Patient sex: F
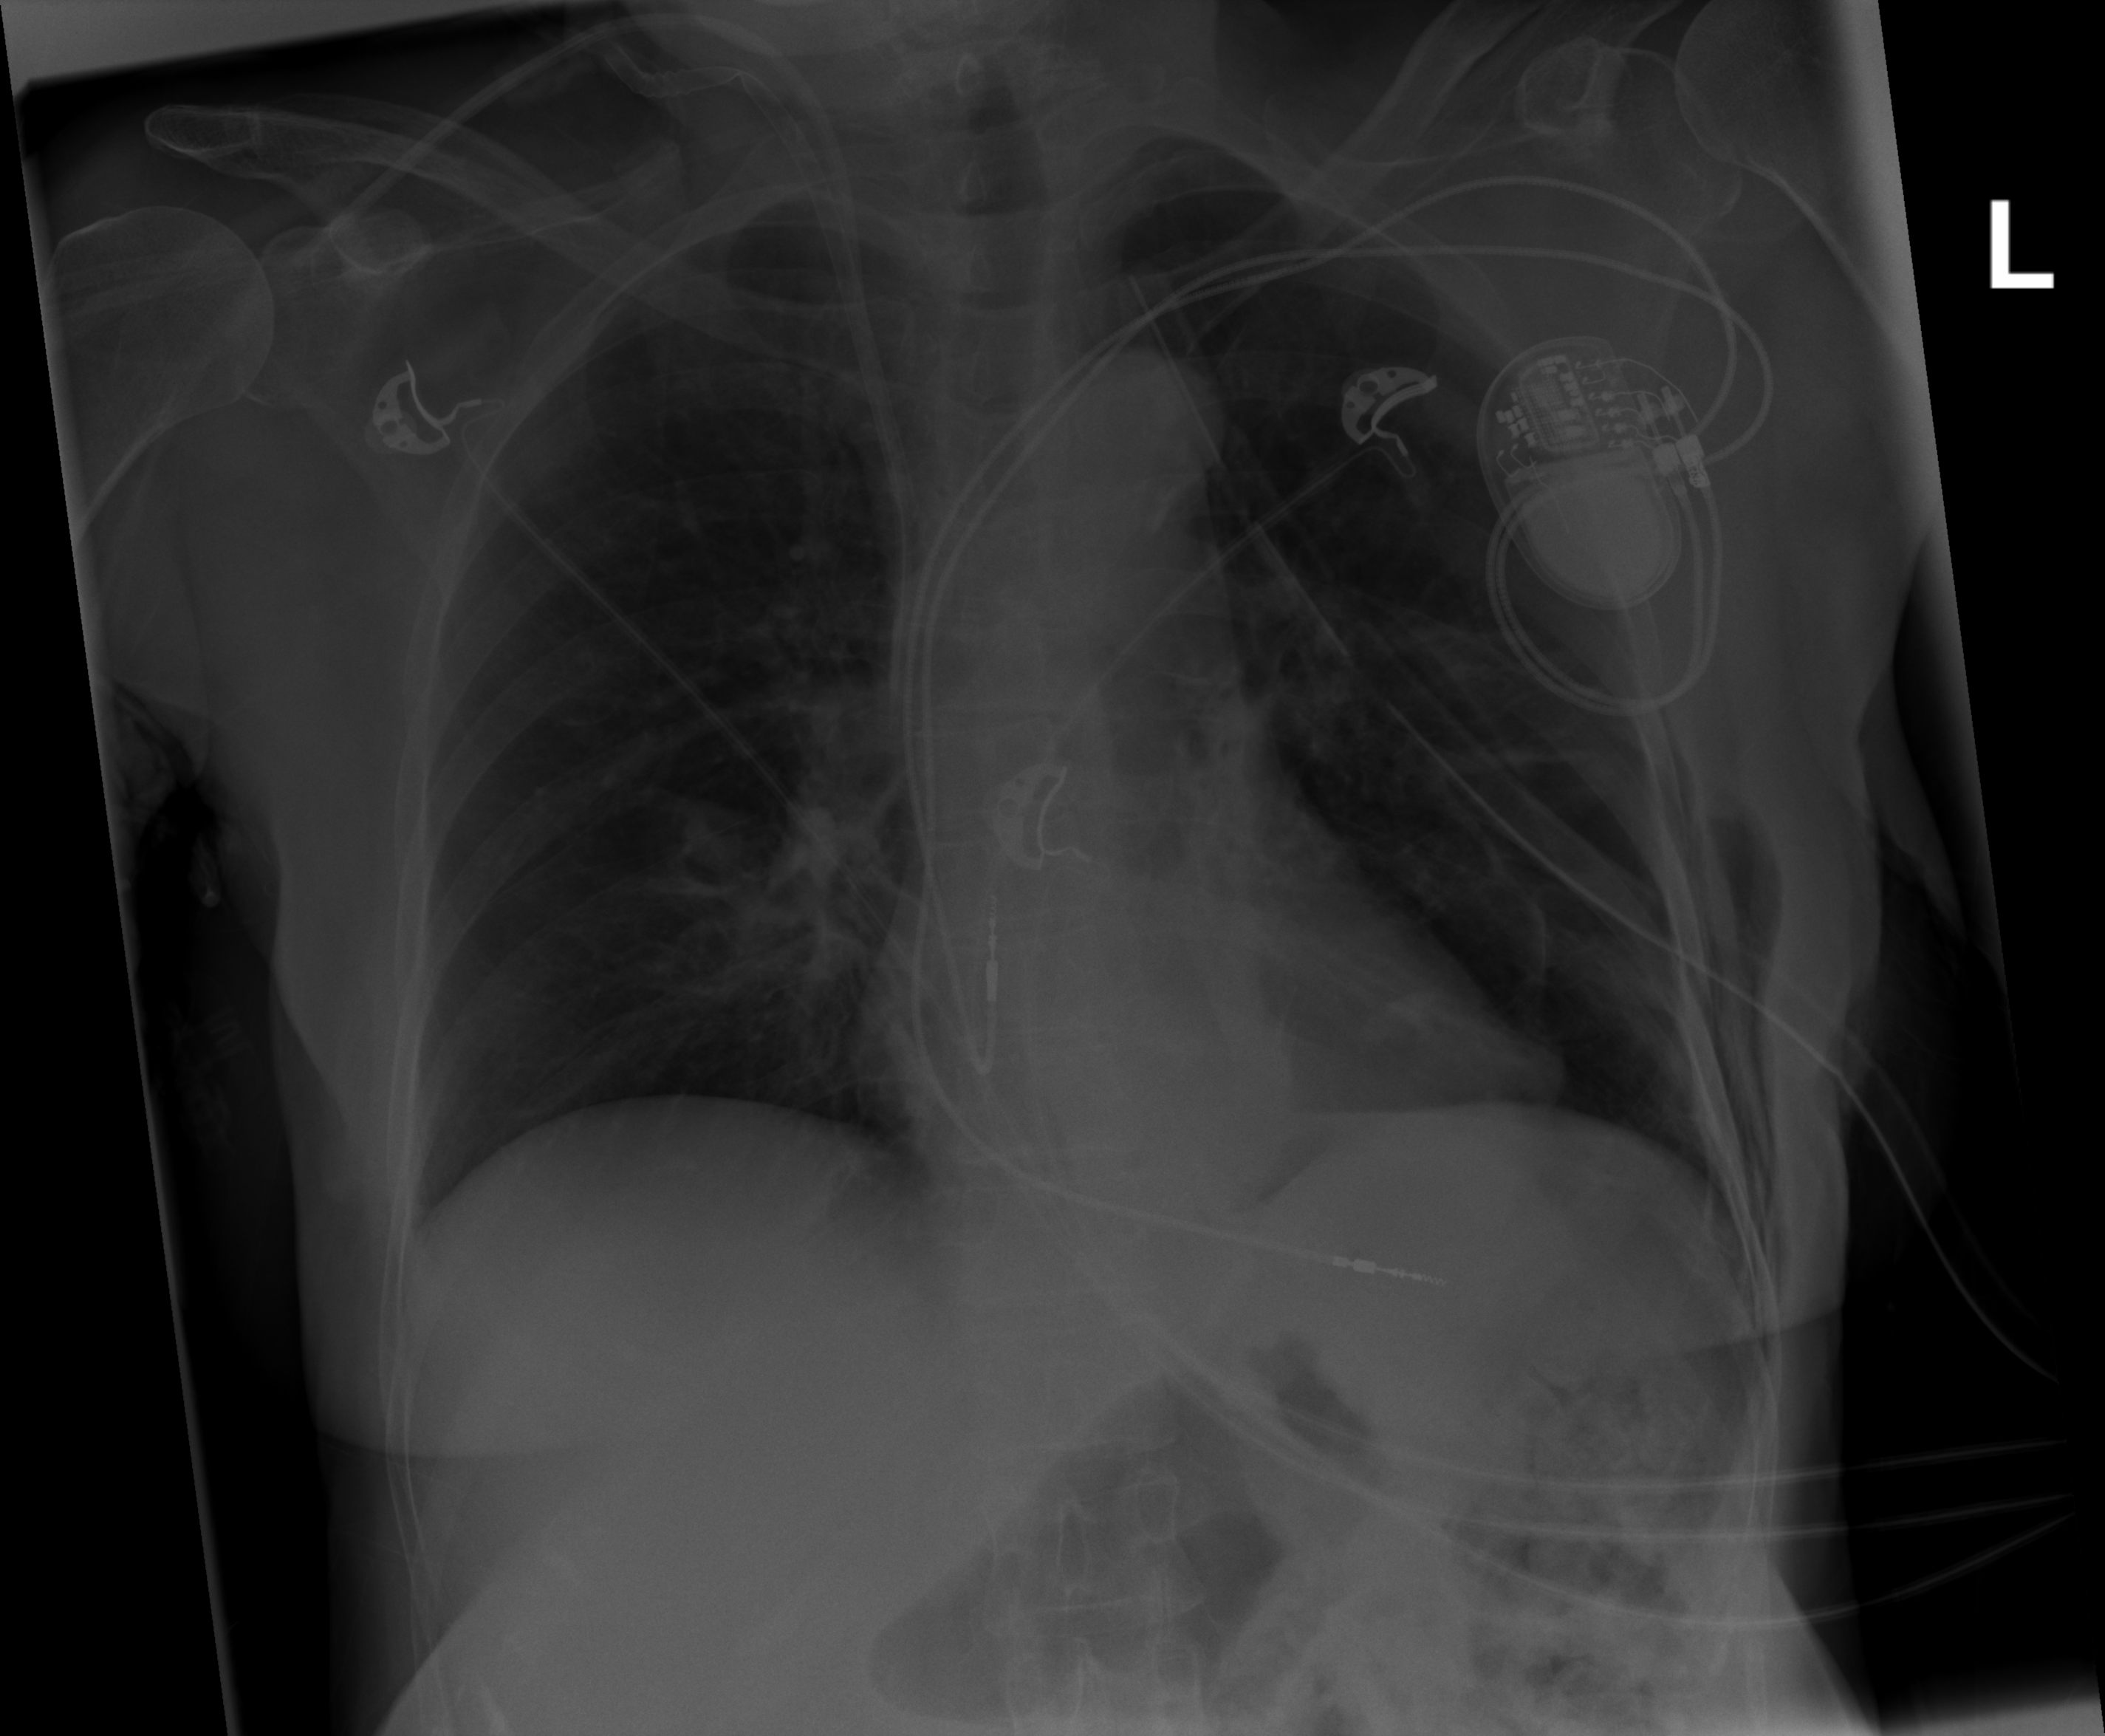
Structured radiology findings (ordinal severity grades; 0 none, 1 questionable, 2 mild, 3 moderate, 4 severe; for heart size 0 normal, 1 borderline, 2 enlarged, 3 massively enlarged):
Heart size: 0
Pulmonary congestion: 0
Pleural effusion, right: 0
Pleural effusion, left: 0
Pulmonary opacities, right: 0
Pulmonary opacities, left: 0
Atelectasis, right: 0
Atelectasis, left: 2